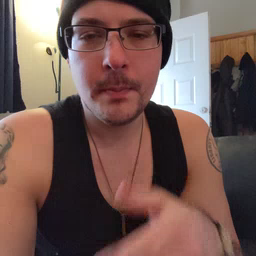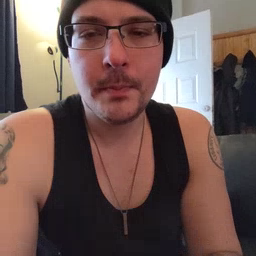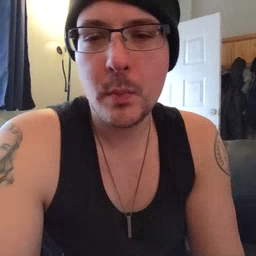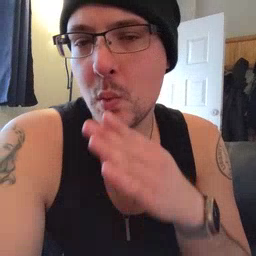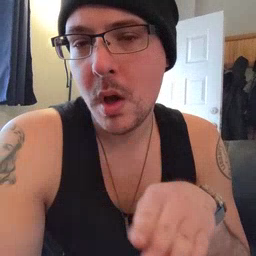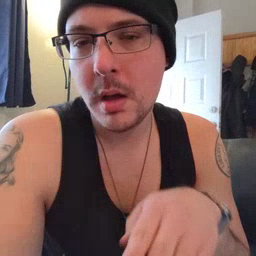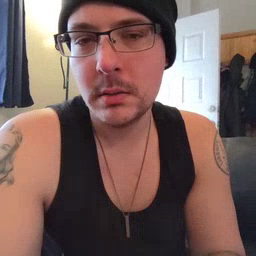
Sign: quiet